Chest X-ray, PA view. Patient: 58 years old, sex F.
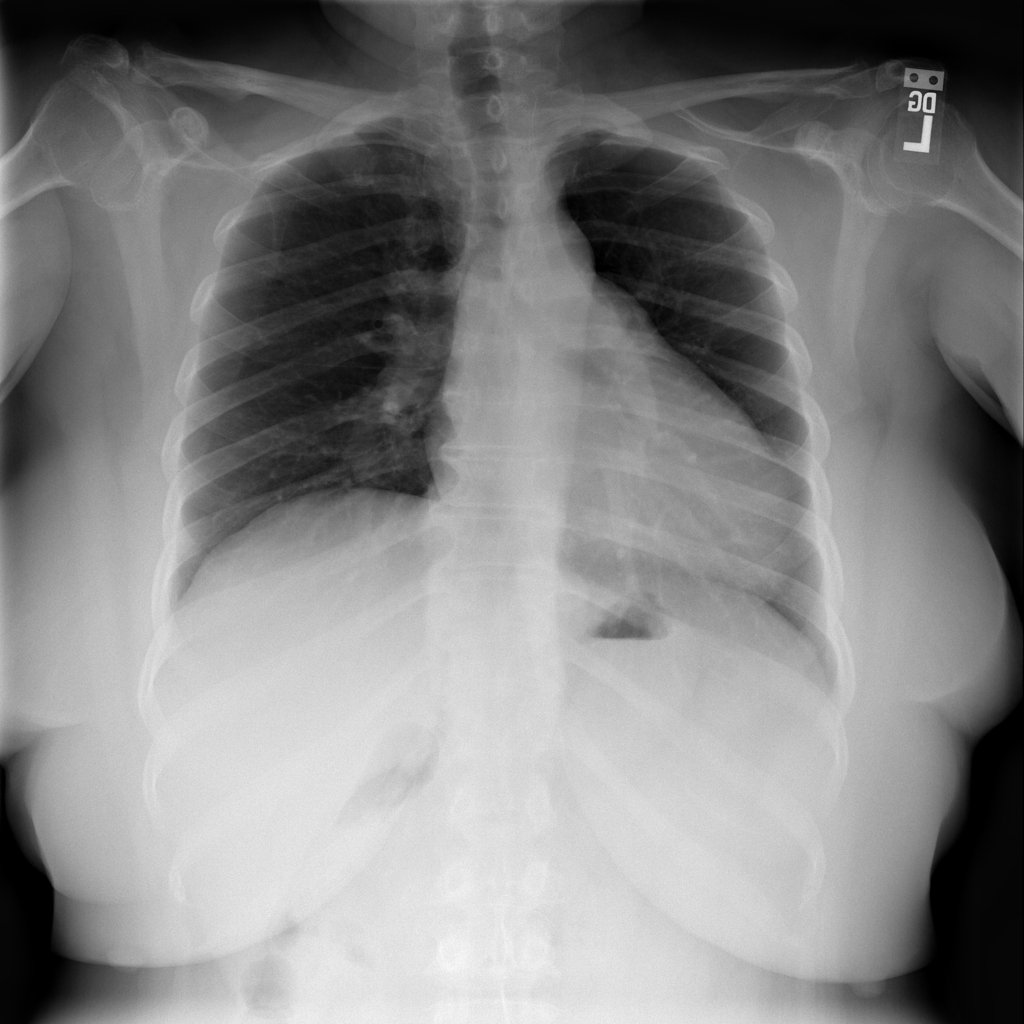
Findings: Cardiomegaly